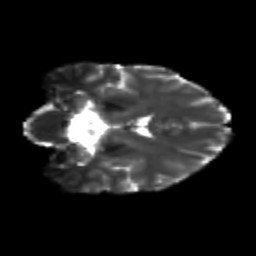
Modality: T2w
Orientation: coronal
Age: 21
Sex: female
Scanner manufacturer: siemens
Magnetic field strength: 3 T
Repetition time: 3.5 s
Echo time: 0.113 s